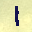
Label: 1